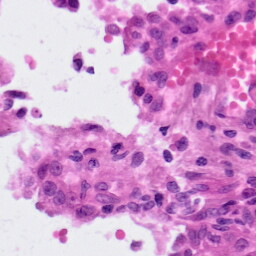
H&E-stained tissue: Lung